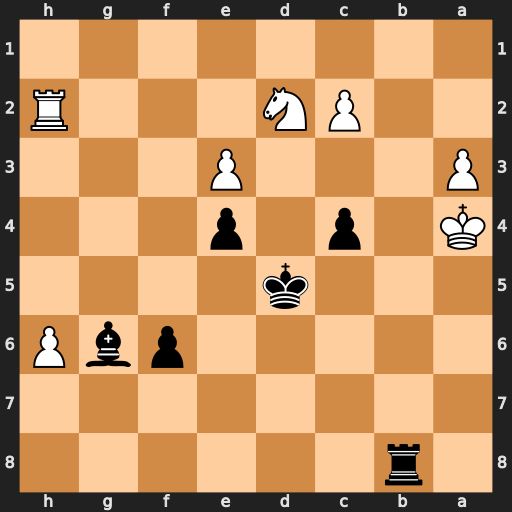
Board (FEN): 1r6/8/5pbP/3k4/K1p1p3/P3P3/2PN3R/8
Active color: b
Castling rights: -
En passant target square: -
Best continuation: Kc5 Rh5+ Bxh5